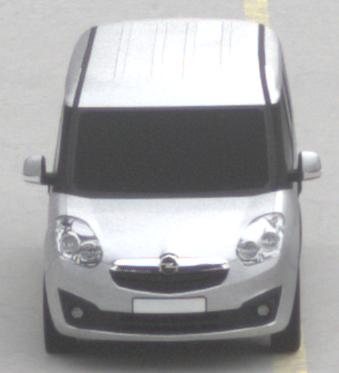
Make: Opel
Model: Combo Combi L1H1 1.4
Detailed model: Combo (D) Combi
Model produced from: 2012/01
Model produced until: 2013/11
Doors: 5
Color: white
Road condition: dry road
Daytime: morning or afternoon
Contrast: low contrast